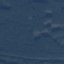
Land use / land cover: Forest